Question: I am trying to find out is there a way to take the string data in the Name, Address, and DSL columns that has been concatenated in STUFF() and XML PATH and display it vertically in same row instead of horizontally on the front end. I am using a gridview to display the information.
'''
SELECT i.[InstrumentID], it.[InstrumentType],i.[InstrumentNumber], i.[NANumber],i.[DateTimeFiled],
STUFF((SELECT ', ' + n.[Surname] + n.[GivenName] + '(' + nc.[NameCode] + ')' FROM [dbo].[tblName] n
INNER JOIN [dbo].[tblNameCode] nc ON nc.[NameCodeID] = n.[NameCodeID] Where n.[InstrumentID] = i.[InstrumentID] ORDER BY n.[Surname] FOR XML PATH (''), TYPE).value('.', 'varchar(max)'), 1, 1, '') AS Name ,
STUFF(( SELECT ',' + a.[StreetNumber] + a.[StreetName] FROM [dbo].[tblAddress] a Where a.[InstrumentID] = i.[InstrumentID] ORDER BY a.[StreetName] FOR XML PATH (''), TYPE).value('.', 'varchar(max)'), 1, 1, '') AS Address,
STUFF(( SELECT '' + d.[District] + ' ' +d.[Square]+ ' ' + d.[Lot] + ', ' FROM [dbo].[tblDLS] d WHERE d.[InstrumentID] = i.[InstrumentID] FOR XML PATH (''), TYPE).value('.', 'varchar(max)'), 1, 1,'') AS DSL
FROM [dbo].[tblInstrument] i
INNER JOIN [dbo].[tblInstrumentType] it ON i.[InstrumentTypeID] = it.[InstrumentTypeID]
WHERE InstrumentNumber = 1
ORDER BY InstrumentNumber, InstrumentType
'''
Here is my output

There is nothing wrong as far as getting results. The issue is getting the data Vertical.
Here is a screenshot of my program also:
<URL>
Here is the aspx code for displaying the info:
'''
<Columns>
<asp:TemplateField HeaderText="Instrument #, Type, Dist., Squ. , Lot">
<ItemTemplate>
<asp:LinkButton ID="LbPath" runat="server"
Text='<%# String.Format("{0} {1}", Eval("InstrumentNumber"), Eval("InstrumentType")) %>'
CommandName="GetInstrument"
CommandArgument='<%#Bind("instrumentID") %>'>
</asp:LinkButton>
<br />
<asp:Label ID="lblDateFiled" runat="server" Text='<%# Eval("DateTimeFiled") %>'> </asp:Label>
<br />
<asp:Label ID="lblNANumber" runat="server" Font-Names="Segoe UI Semibold" Font-Size="Medium" Text="NA Number: " ForeColor="#434343"></asp:Label><%# Eval("NANumber") %>
<br />
<br />
<asp:Label ID="lblDSL" runat="server" Text='<%#Eval("DSL") %>'> </asp:Label>
<%--<asp:Label ID="lblDSL" runat="server" Text='<%# String.Format("{0} {1} {2}", Eval("District"), Eval("Square"), Eval("Lot")) %>'> </asp:Label> --%>
</ItemTemplate>
</asp:TemplateField>
<asp:TemplateField HeaderText="Name, Address" SortExpression="Surname">
<ItemTemplate>
<EditItemTemplate>
<%-- <asp:Label ID="label1" runat="server" Text='<%# Bind("instrumentID") %>' ></asp:Label>--%>
</EditItemTemplate>
<asp:Label ID="lblName" runat="server" Text='<%# Eval("Name") %>'></asp:Label>
<%-- <asp:Label ID="lblName" runat="server" Text='<%# String.Format(" {0}, {1} ({2})", Eval("Surname"), Eval("GivenName"), Eval("Namecode")) %>'></asp:Label>--%>
<br />
<asp:Label ID="lblAddress" runat="server" Font-Names="Segoe UI Semibold" Font-Size="Medium" Text='<%# Eval("Address") %>'></asp:Label>
<%--<asp:Label ID="lblAddress" runat="server" Font-Names="Segoe UI Semibold" Font-Size="Medium" Text='<%# String.Format("{0} {1} {2}", Eval("Subdivision"), Eval("StreetNumber"), Eval("StreetName")) %>'></asp:Label>--%>
</ItemTemplate>
</asp:TemplateField>
<%-- <asp:BoundField DataField="InstrumentType" HeaderText="Instrument Type" InsertVisible="false" ReadOnly="true" SortExpression="InstrumentType" />
<asp:BoundField DataField="NANumber" HeaderText="NANumber" InsertVisible="false" SortExpression="NANumber" />
<asp:BoundField DataField="DateTimeFiled" HeaderText="DateTimeFiled" InsertVisible="false" ReadOnly="true" SortExpression="DateTimeFiled" />--%>
</Columns>
'''
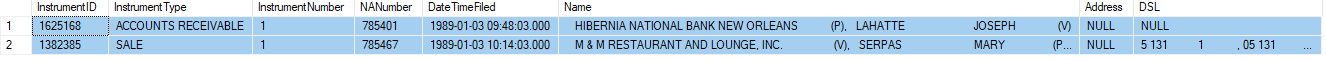
Answer: Assuming I understand your need, you could try something like the following:
'''
/* Create a mock-up table with sample data */
DECLARE @Data TABLE (
InstrumentID INT, InstrumentType VARCHAR(50), InstrumentNumber INT, NANumber INT, DateTimeFiled DATETIME, [Name] VARCHAR(255)
);
INSERT INTO @Data ( InstrumentID, InstrumentType, InstrumentNumber, NANumber, DateTimeFiled, [Name] )
VALUES
( <PHONE>, 'ACCOUNTS RECEIVABLE', 1, 785401, '1989-01-03 09:48:03.000', 'HIBERNIA NATIONAL BANK NEW ORLEANS' ),
( <PHONE>, 'SALE', 1, 785467, '1989-01-03 10:14:03.000', 'M & M RESTAURANT AND LOUNGE, INC' );
/* "Pivot" the columnar data */
SELECT
x.f.value( 'fn:local-name(.)', 'VARCHAR(50)' ) AS [name],
x.f.value( '.', 'VARCHAR(255)' ) AS [value]
FROM (
/* Insert your T-SQL here... */
SELECT CAST ( ( SELECT
InstrumentID, InstrumentType, InstrumentNumber, NANumber, DateTimeFiled, [Name]
FROM @Data
FOR XML PATH( 'Data' ) ) AS XML ) AS DataXml
) AS d
CROSS APPLY d.DataXml.nodes( '//Data/*' ) x( f );
'''
Returns
'''
+------------------+------------------------------------+
| name | value |
+------------------+------------------------------------+
| InstrumentID | <PHONE> |
| InstrumentType | ACCOUNTS RECEIVABLE |
| InstrumentNumber | 1 |
| NANumber | 785401 |
| DateTimeFiled | 1989-01-03T09:48:03 |
| Name | HIBERNIA NATIONAL BANK NEW ORLEANS |
| InstrumentID | <PHONE> |
| InstrumentType | SALE |
| InstrumentNumber | 1 |
| NANumber | 785467 |
| DateTimeFiled | 1989-01-03T10:14:03 |
| Name | M & M RESTAURANT AND LOUNGE, INC |
+------------------+------------------------------------+
'''